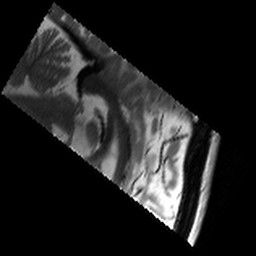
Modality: T2w
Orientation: sagittal
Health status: healthy
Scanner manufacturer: siemens
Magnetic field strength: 3 T
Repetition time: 8.02 s
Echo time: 0.08 s